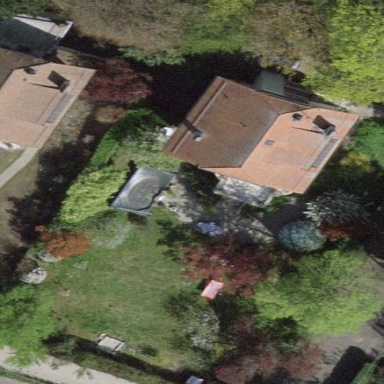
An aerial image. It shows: Garden surrounded by fence.